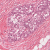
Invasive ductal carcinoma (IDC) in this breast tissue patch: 1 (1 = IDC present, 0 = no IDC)